Question: Here my ajax request and response,I have around 85 HTML pages with same ajax request.When i work with these files sometimes im getting following error

AJAX
'''
$(document).ready(function(){
localStorage.setItem('currentPageNo', 9);
ResetSwiper();
CheckPageReadCompleted();
extrapopuptrigger("1");
});
function ResetSwiper() {
toggle_text = localStorage.getItem("currentBibleVersion");
myView = $(".scrollpane").data("mobileIscrollview");
if(toggle_text == "ESV") {
$(".searchContent").hide();
$(".esvContent").show();
setTimeout(function() {
var text_search = null;
$(".esvContent").html('Loading...');
text_search = $(".searchTitle").html();
xhr = $.ajax({
type: "GET",
url: "http://www.esvapi.org/v2/rest/verse?key=IP&passage="+text_search+"&include-footnotes=false",
data:"",
contentType: "text/html",
dataType: "text",
cache: false,
async: true,
crossDomain: true,
success: function(resp) {
$(".esvContent").html(resp);
setTimeout(function() {
if(myView != null || myView != 'undefined') {
myView.refresh();
}
},100);
},
error: function(err) {
var is_uiwebview = /(iPhone|iPod|iPad).*AppleWebKit(?!.*Safari)/i.test(navigator.userAgent);
if(is_uiwebview) {
natviveAlert("StandFIRM","Unable to connect internet.Please try again!");
} else {
window.JSInterface.showAlertDialog("StandFIRM","Unable to connect internet.Please try again!");
}
}
},100);
});
} else{
$(".esvContent").hide();
$(".searchContent").show();
myView.refresh();
}
}
'''
How can i solve this issue?Can any one please help me to solve
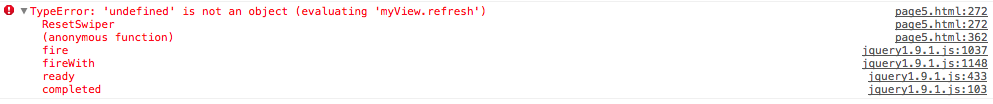
Answer: 'undefined' should not have quotes
'''
if(myView != undefined) {
myView.refresh();
}
'''
As @filoxo suggested you can use quotes for 'undefined' but you should add 'typeof' before comparison.
'''
if(typeof myView != 'undefined') {
myView.refresh();
}
'''
Check this <URL>